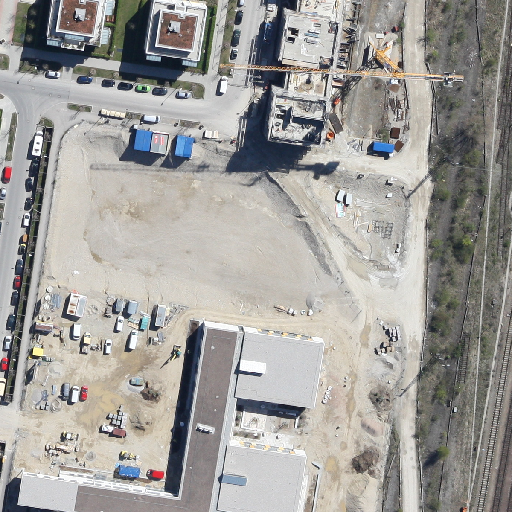
Referring expression: building along the road